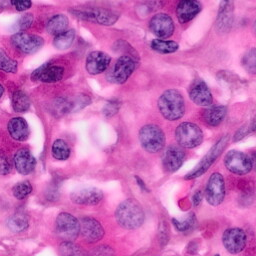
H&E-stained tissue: Pancreatic